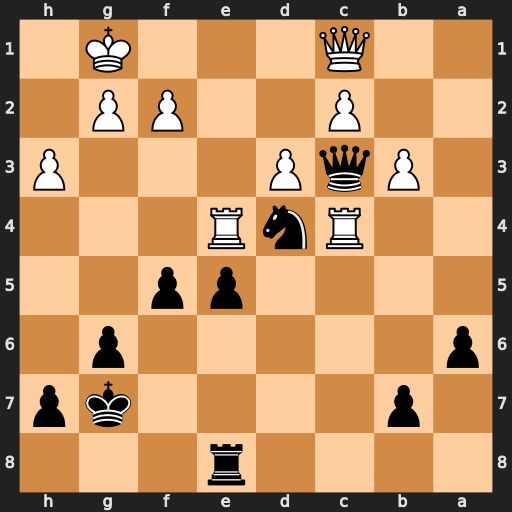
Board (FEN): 4r3/1p4kp/p5p1/4pp2/2RnR3/1PqP3P/2P2PP1/2Q3K1
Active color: b
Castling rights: -
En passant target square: -
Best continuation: fxe4 Rxc3 Ne2+ Kf1 Nxc1